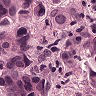
Metastatic tissue present: yes